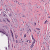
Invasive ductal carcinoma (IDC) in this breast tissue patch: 1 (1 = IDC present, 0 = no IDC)